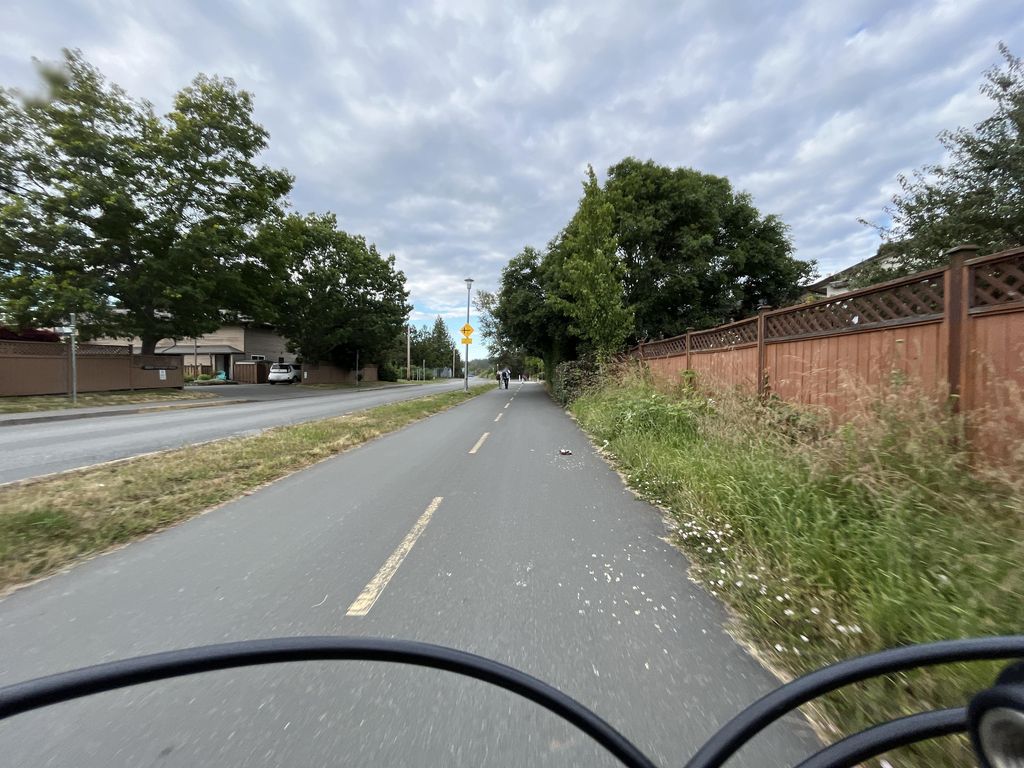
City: victoria